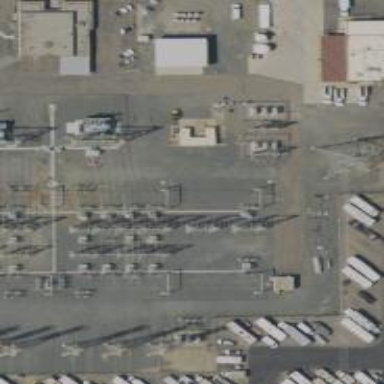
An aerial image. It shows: Switch for power supply.